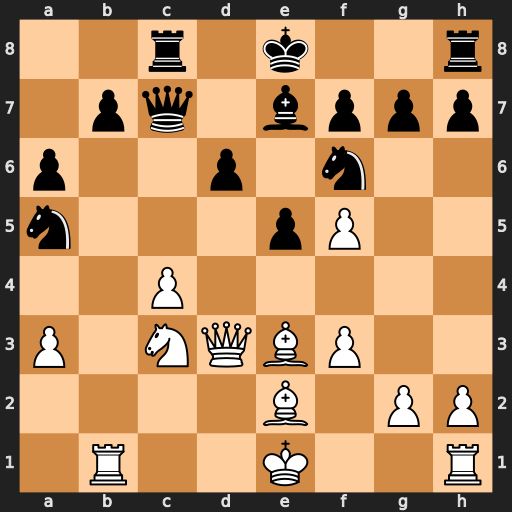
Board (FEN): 2r1k2r/1pq1bppp/p2p1n2/n3pP2/2P5/P1NQBP2/4B1PP/1R2K2R
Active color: w
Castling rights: Kk
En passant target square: -
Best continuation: Bb6 Qxc4 Bxa5